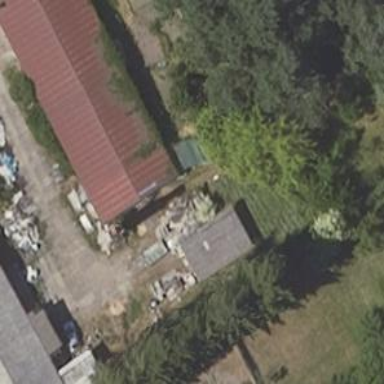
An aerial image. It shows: Shed building.